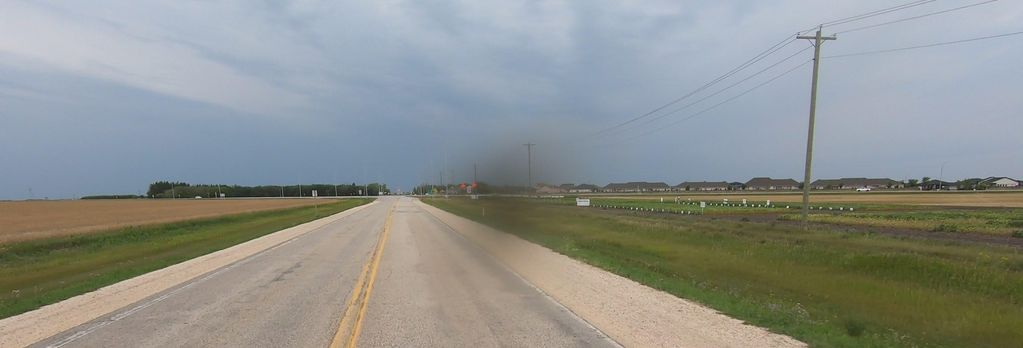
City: winnipeg